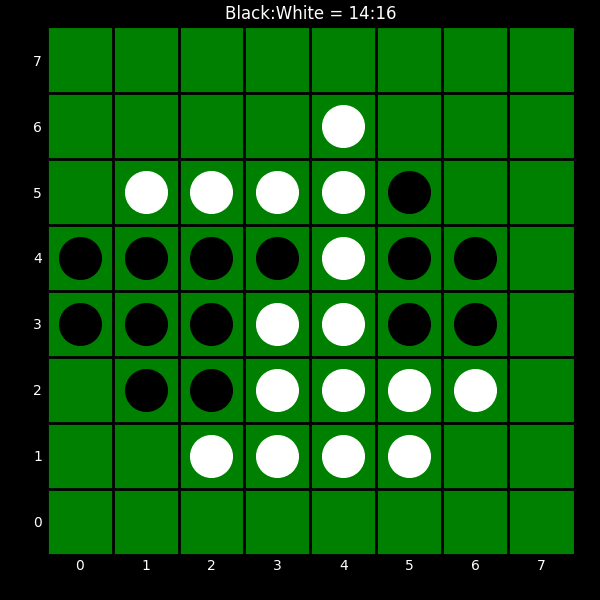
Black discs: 14
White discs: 16